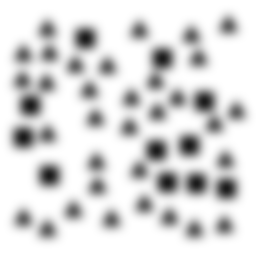
Squares: 11
Triangles: 33
Stars: 0
Total shapes: 44